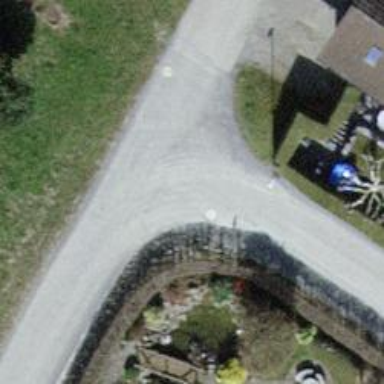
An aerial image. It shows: Residential road with asphalt surface.